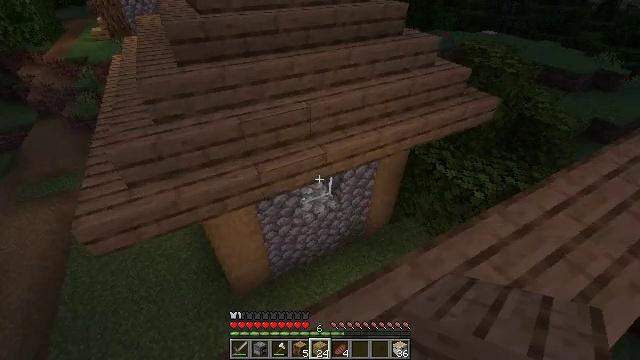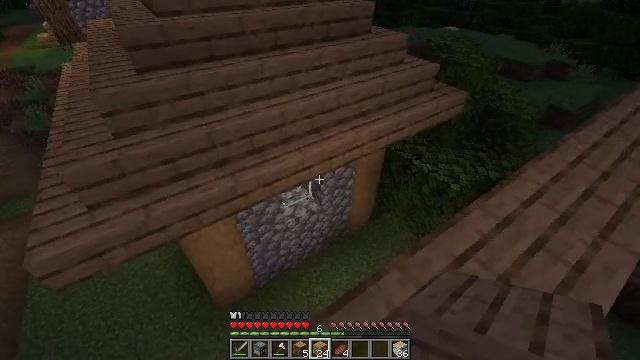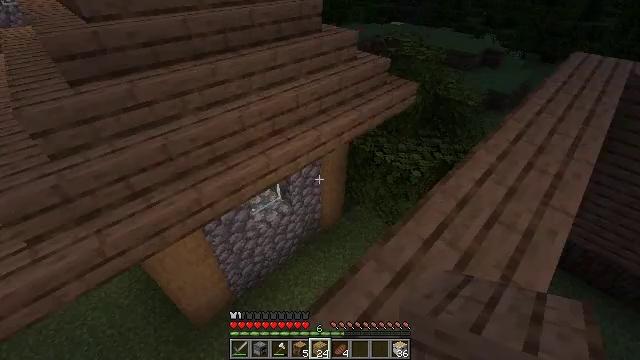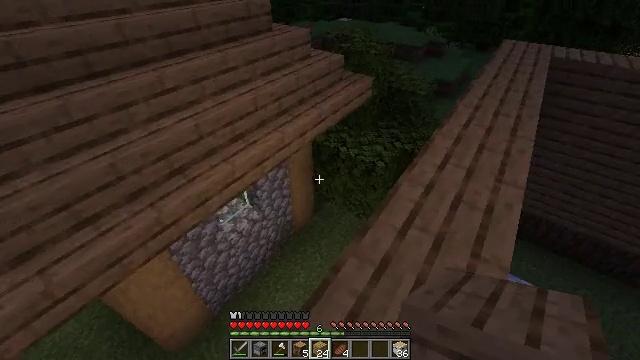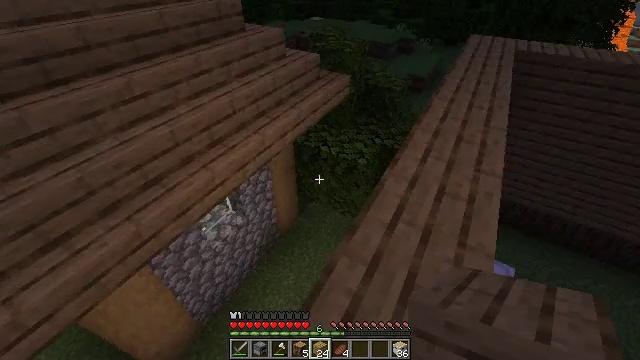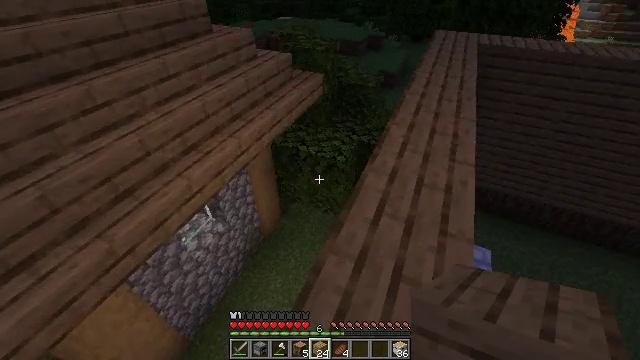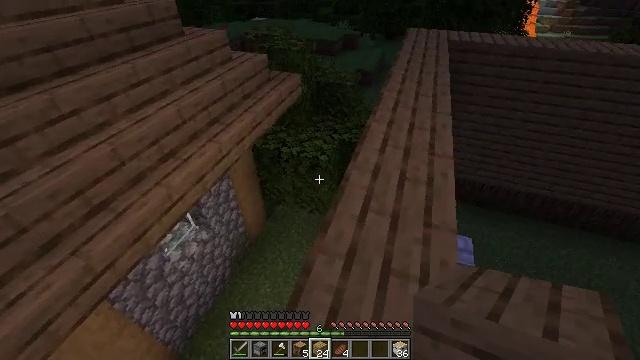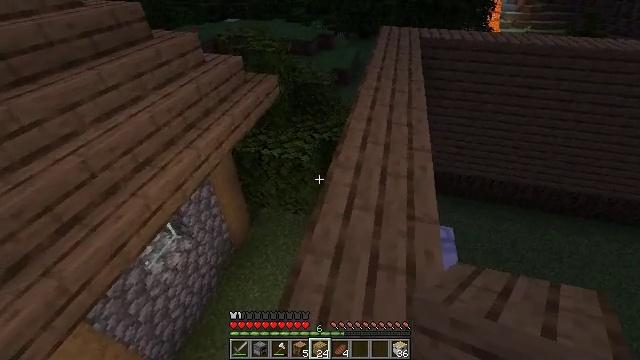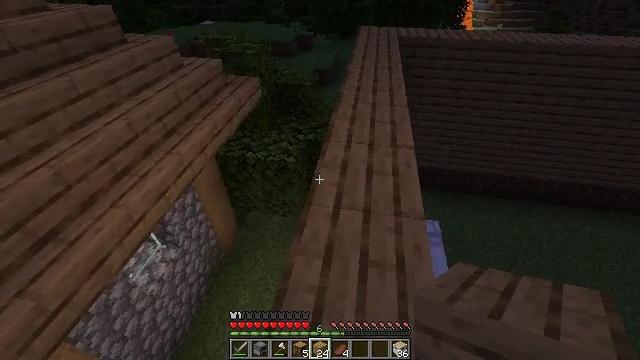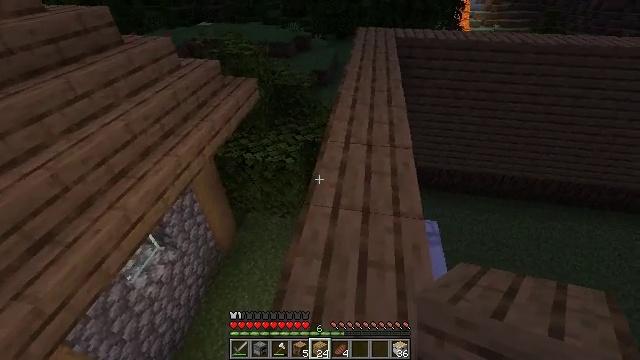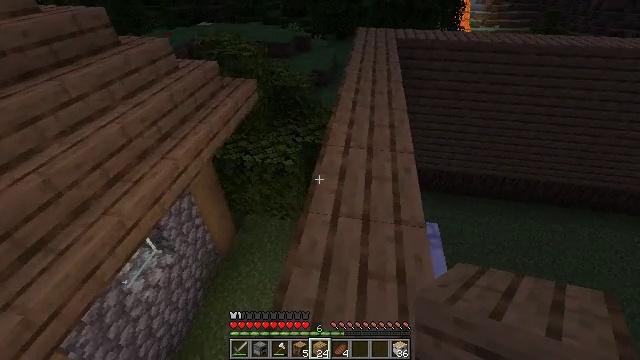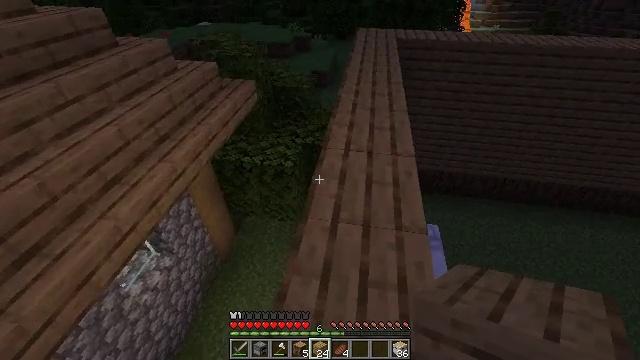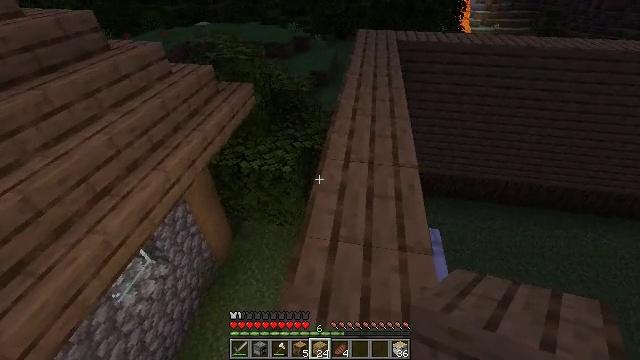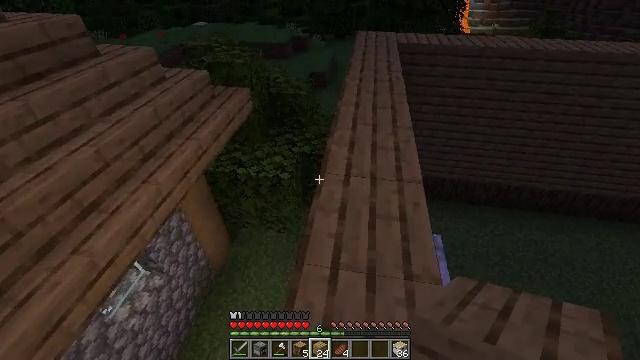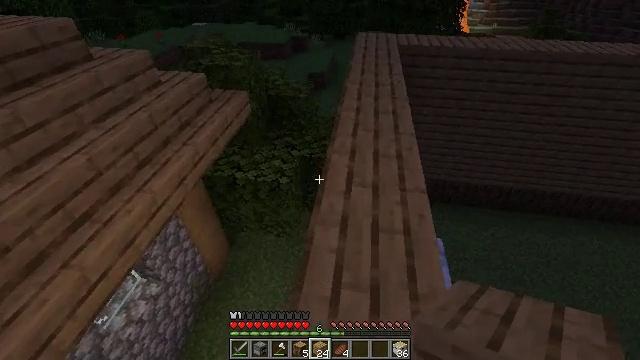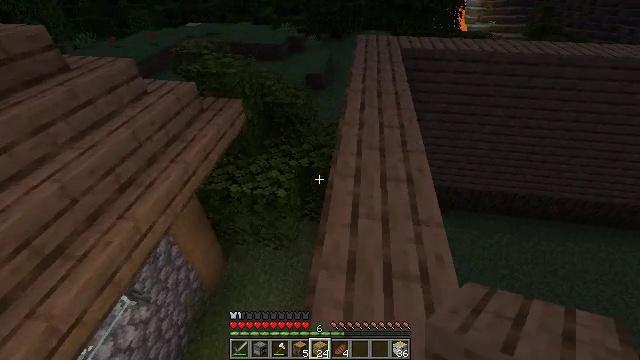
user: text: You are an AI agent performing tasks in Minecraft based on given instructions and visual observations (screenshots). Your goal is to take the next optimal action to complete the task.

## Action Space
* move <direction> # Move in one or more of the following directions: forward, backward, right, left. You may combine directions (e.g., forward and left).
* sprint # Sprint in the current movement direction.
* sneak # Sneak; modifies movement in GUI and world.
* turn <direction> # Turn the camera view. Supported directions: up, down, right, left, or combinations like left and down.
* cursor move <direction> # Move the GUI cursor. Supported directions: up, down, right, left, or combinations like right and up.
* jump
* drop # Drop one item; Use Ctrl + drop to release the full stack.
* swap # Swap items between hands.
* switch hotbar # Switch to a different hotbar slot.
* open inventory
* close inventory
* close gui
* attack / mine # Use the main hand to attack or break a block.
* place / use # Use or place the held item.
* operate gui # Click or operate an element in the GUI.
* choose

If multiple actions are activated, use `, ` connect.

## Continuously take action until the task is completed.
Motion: motion action
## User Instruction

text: Interact with the crafting table to craft a ladder.
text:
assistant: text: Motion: turn right
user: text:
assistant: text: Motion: turn right
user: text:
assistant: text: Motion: turn right
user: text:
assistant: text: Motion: turn right
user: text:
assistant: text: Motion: turn right
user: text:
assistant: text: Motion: turn right
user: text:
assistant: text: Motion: turn right
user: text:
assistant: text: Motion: turn right
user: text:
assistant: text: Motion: no_op
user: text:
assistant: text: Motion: move forward
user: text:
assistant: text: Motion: move forward
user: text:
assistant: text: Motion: move forward
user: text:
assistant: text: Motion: move forward
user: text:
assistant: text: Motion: move forward
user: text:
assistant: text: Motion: move forward
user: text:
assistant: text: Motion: move forward
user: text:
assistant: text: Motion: move forward, turn right
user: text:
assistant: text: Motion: move forward, turn right and down
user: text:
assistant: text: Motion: move forward, turn right and down
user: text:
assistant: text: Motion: move forward, turn right
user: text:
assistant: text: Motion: move forward, turn right
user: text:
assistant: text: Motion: move forward, turn right
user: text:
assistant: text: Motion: no_op
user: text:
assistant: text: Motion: turn right
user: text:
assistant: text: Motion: no_op
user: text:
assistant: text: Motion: no_op
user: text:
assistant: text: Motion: turn right
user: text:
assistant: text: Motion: turn right and down
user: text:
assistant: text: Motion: turn down
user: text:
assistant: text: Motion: turn down